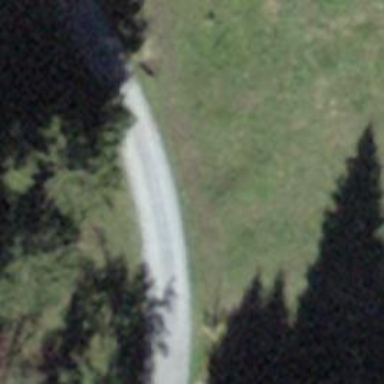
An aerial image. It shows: Track with grade 2 gravel surface.